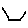
Label: hexagon